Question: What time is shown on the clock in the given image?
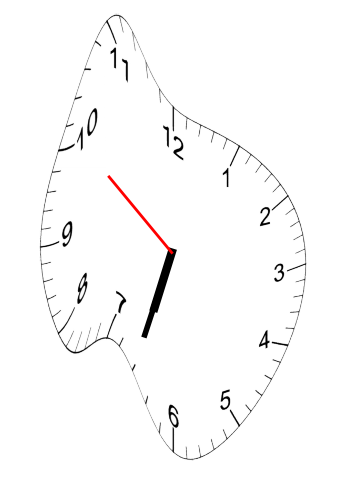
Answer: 06:32:51